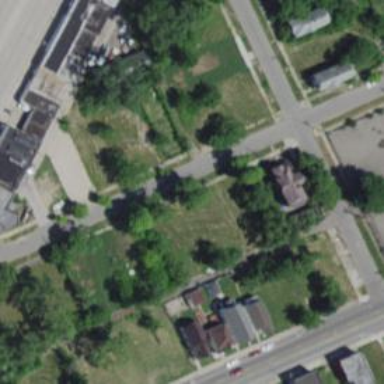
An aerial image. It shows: Alley classified as service road.